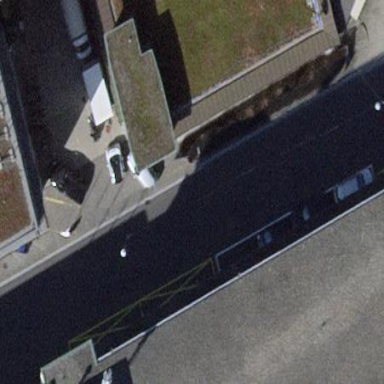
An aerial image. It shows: Parking lane.